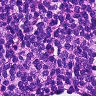
Metastatic tissue present: no